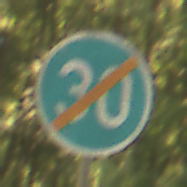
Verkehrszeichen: EndeMindestgeschwindigkeit
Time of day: Midday
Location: Outdoor (Nature)
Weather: PartlyCloudy
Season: NotSpecified
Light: Natural